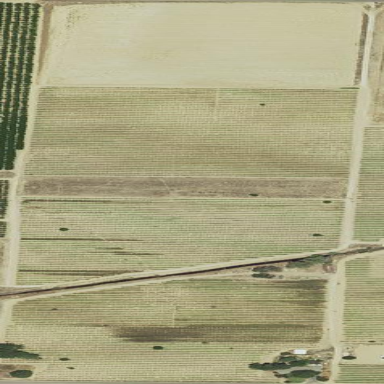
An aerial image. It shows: Vineyard.